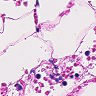
Metastatic tissue present: no